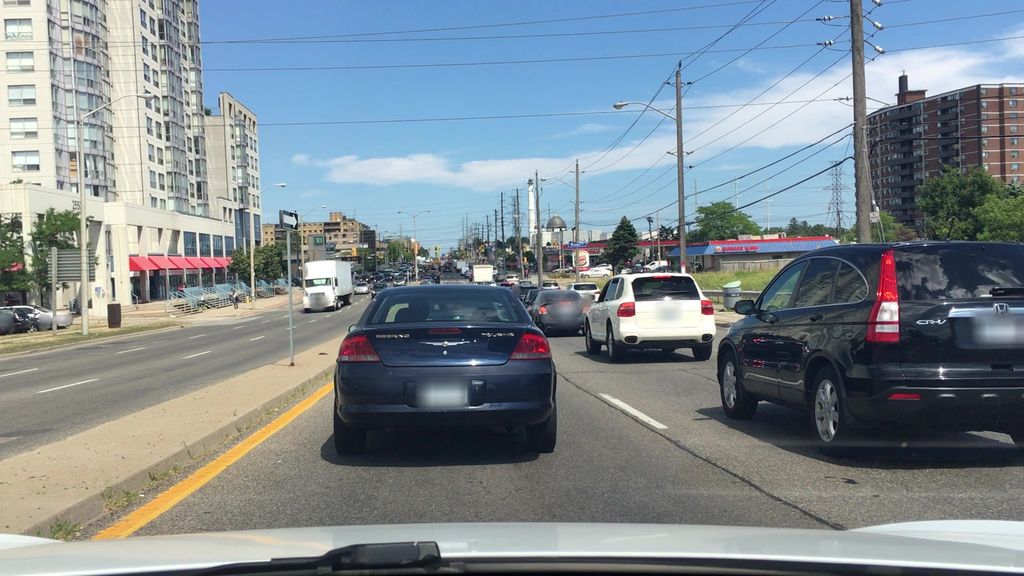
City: toronto